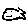
Label: fish